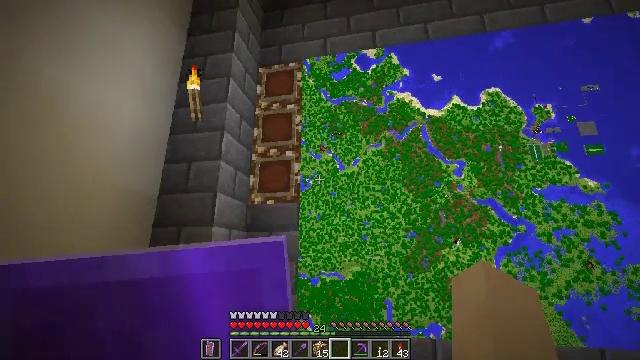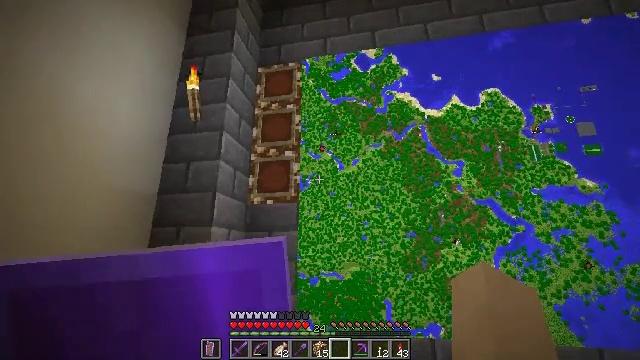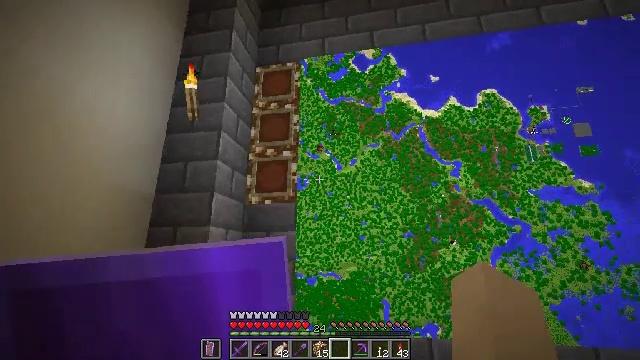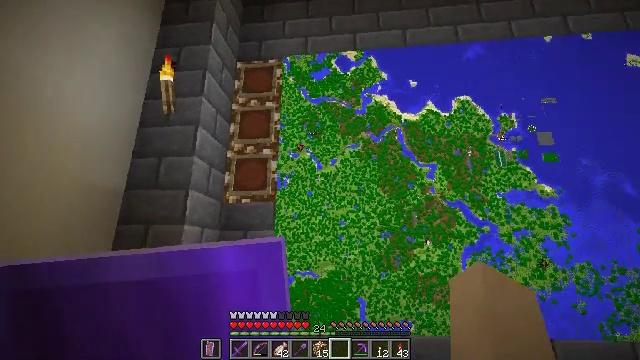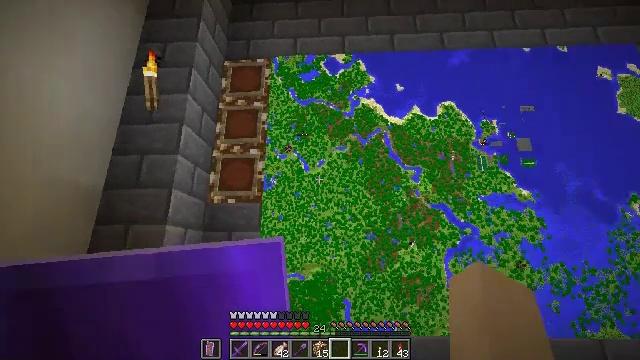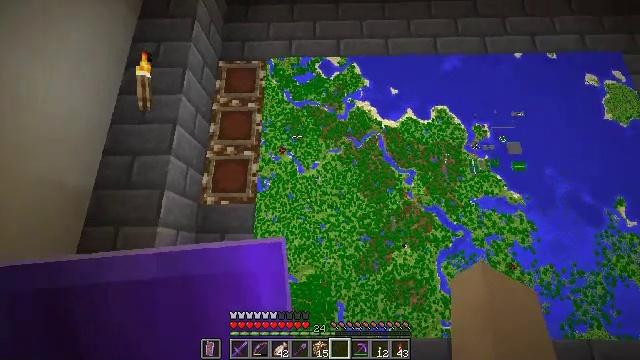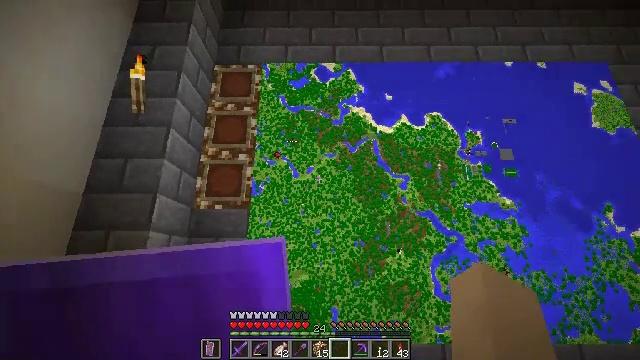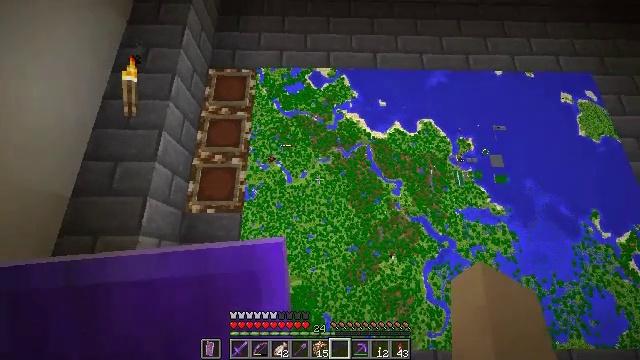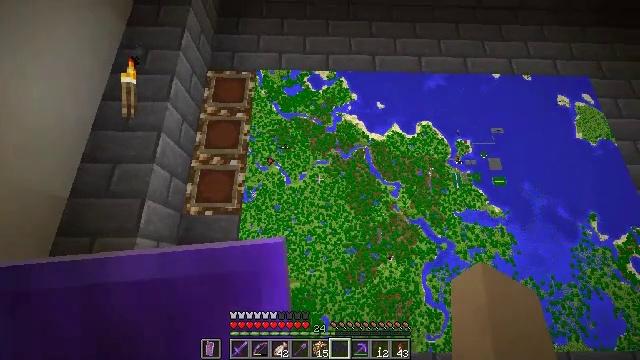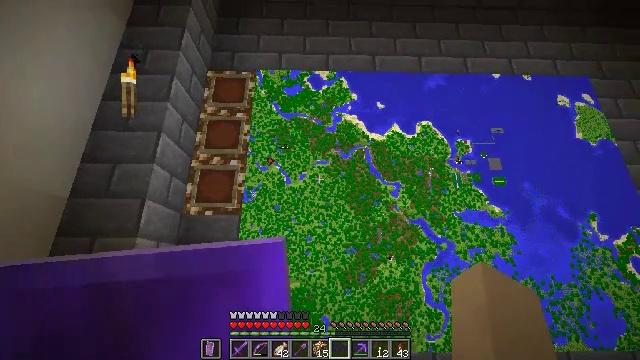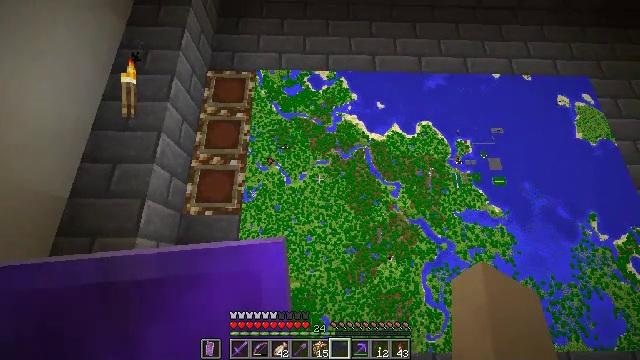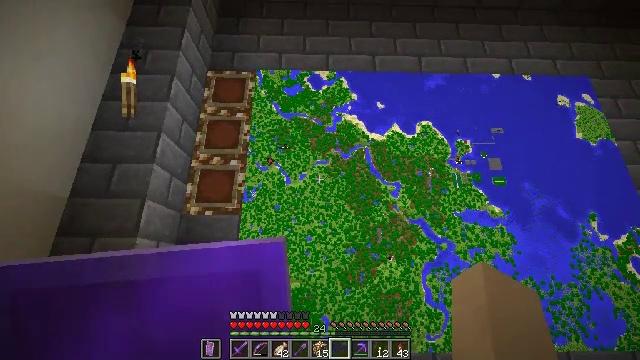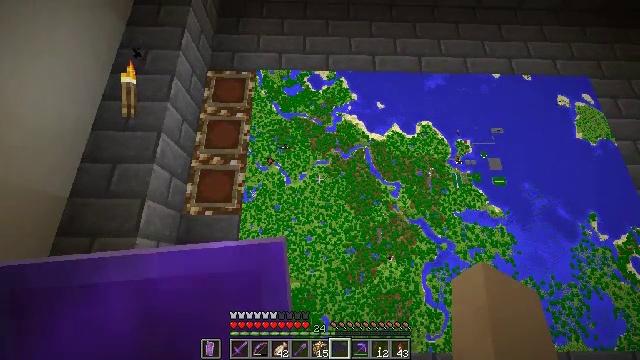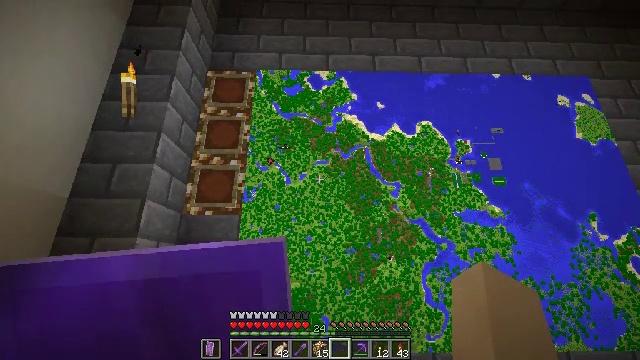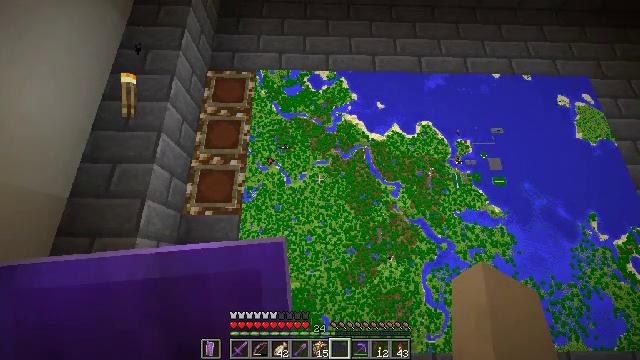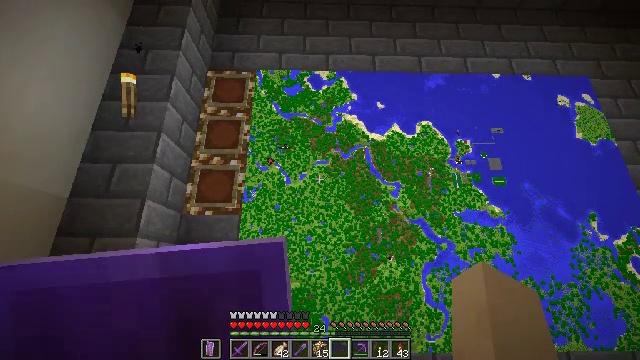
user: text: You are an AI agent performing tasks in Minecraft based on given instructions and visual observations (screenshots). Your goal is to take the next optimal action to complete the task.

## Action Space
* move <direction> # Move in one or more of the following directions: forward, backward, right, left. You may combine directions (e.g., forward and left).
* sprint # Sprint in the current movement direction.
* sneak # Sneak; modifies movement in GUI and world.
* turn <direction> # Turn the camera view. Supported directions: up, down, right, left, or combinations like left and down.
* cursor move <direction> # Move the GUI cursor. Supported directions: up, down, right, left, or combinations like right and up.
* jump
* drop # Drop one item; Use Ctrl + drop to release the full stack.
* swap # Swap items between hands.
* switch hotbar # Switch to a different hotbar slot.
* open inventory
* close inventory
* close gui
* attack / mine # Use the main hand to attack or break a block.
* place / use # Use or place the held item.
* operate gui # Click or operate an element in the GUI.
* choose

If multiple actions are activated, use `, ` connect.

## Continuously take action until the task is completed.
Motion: motion action
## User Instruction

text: Craft a smooth stone.
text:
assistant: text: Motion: no_op
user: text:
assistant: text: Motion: no_op
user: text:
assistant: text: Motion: turn right
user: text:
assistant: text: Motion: turn right
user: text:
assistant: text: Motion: turn right
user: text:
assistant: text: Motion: turn right and up
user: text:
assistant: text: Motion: turn right and up
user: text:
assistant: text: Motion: no_op
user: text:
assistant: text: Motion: no_op
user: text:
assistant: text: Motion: no_op
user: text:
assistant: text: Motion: no_op
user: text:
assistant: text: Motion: no_op
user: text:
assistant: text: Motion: no_op
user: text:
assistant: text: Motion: no_op
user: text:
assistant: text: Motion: no_op
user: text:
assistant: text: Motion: no_op
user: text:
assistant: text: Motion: no_op
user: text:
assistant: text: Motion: no_op
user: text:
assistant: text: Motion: no_op
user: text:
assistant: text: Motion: no_op
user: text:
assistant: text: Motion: no_op
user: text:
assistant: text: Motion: no_op
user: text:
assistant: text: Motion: no_op
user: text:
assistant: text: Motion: no_op
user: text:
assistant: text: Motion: no_op
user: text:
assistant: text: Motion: no_op
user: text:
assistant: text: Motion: no_op
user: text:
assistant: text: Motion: no_op
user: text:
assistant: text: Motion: no_op
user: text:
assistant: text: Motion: no_op